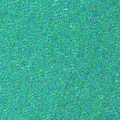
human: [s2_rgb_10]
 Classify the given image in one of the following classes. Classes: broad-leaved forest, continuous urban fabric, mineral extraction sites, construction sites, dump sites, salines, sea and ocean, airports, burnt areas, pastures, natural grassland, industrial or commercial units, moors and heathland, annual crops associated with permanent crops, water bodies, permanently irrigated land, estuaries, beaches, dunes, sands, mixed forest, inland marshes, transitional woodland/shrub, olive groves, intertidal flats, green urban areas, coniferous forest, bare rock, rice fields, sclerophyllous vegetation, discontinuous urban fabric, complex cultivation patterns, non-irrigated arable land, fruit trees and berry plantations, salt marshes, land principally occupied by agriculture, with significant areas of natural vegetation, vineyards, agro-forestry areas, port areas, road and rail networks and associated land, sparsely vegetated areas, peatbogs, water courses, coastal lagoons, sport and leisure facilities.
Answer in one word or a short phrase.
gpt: sea and ocean